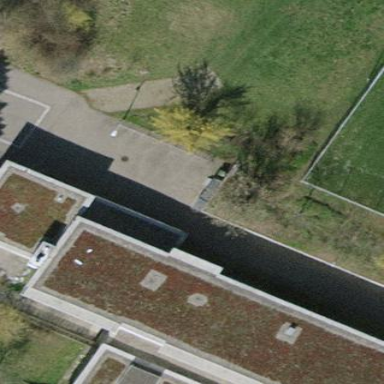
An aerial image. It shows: School building.